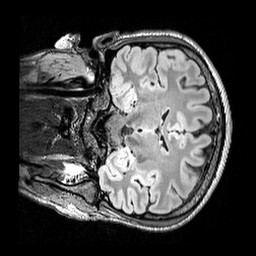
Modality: FLAIR
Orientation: coronal
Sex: male
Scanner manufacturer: siemens
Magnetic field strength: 3 T
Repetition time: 5 s
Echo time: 0.395 s